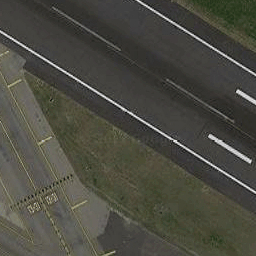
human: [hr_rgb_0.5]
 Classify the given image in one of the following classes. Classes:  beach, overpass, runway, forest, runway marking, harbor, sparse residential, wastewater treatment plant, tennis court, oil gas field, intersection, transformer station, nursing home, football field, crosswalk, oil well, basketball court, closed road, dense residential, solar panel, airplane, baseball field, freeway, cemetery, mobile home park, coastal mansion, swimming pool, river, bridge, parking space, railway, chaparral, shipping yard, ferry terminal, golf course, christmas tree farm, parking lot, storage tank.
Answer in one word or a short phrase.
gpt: runway